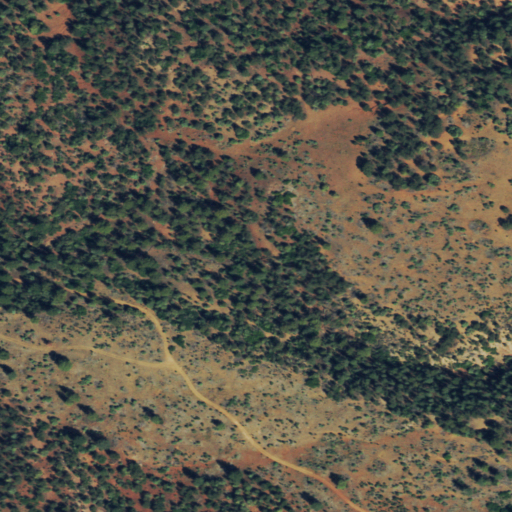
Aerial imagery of valley in Colorado named Dirty Gulch containing only evergreen forest